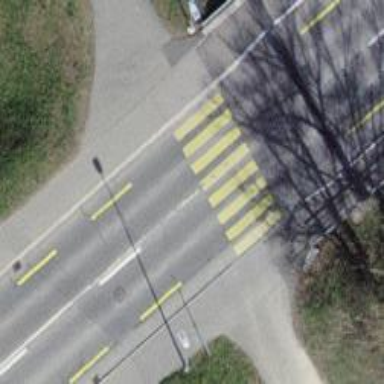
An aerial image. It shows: Marked zebra crossing on the road.